Interaction volume radius: 10 \u00c5
Interaction volume height: 10 \u00c5
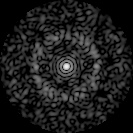
Disorder parameter: 0.8197